Question: I'm creating an app using Worklight. I need to show a Notification at specific time like an alarm clock. It'd work when offline so i cannot use Push Notification.
I need Notification like image below. Thanks.

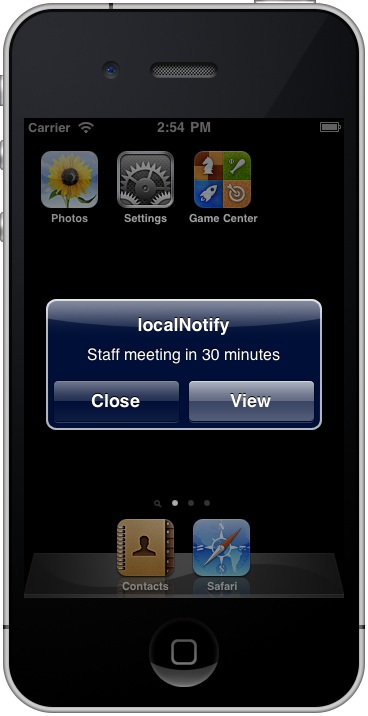
Answer: iOS's <URL> feature does not have built-in support in Worklight.
One way to add Local Notifications support is by extending your application <URL>, which will allow you to run Native code.
This means that you will natively implement it by following Apple's APIs: to schedule the notification in the app and to then receive a notification locally via the OS, that will in turn allow you to open the app and execute an optional callback, etc...
You could either write a <URL>,
Or <URL>.
- When adding an existing Cordova plug-in to Worklight (depending on your version of Worklight and version of Cordova), the instructions to do so are a bit different at this time.- This video demonstrates one instance of how to do add an existing Cordova plug-in: <URL>